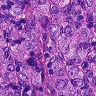
Metastatic tissue present: yes